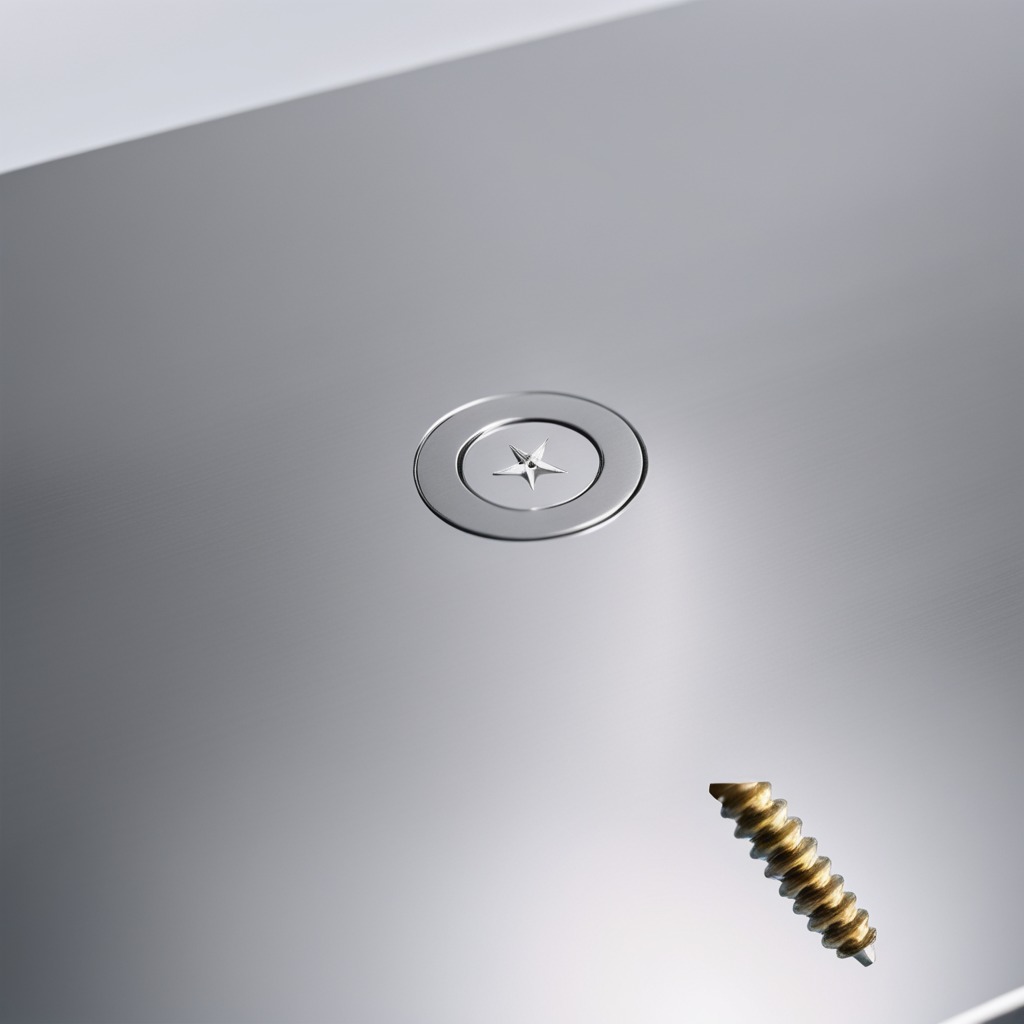
A metal screw is lying on the stainless steel table in a high-end prototyping lab.